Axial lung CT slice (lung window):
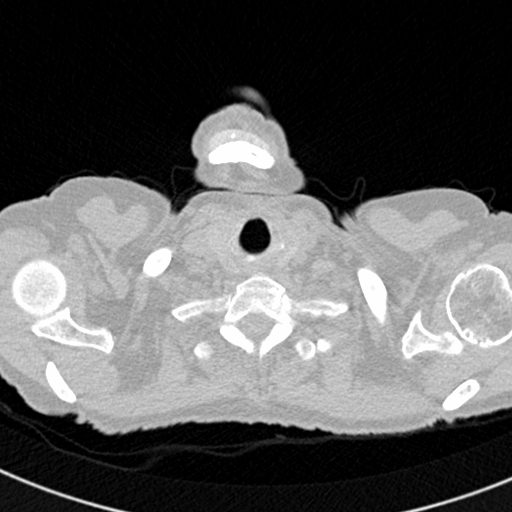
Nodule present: no